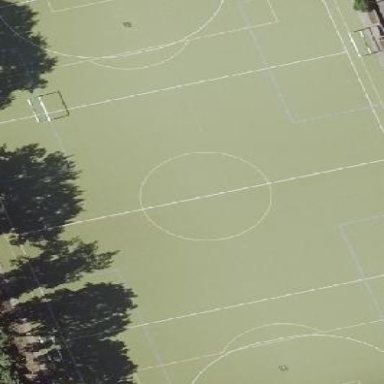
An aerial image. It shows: Soccer pitch designated for leisure and sports activities.